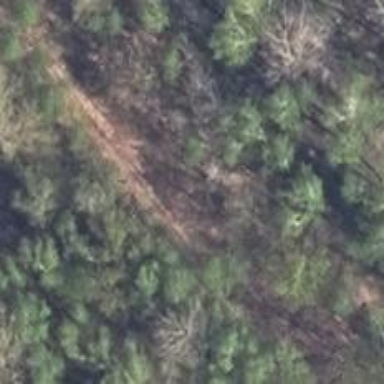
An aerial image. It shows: Abandoned spur railway.